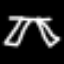
Label: pants